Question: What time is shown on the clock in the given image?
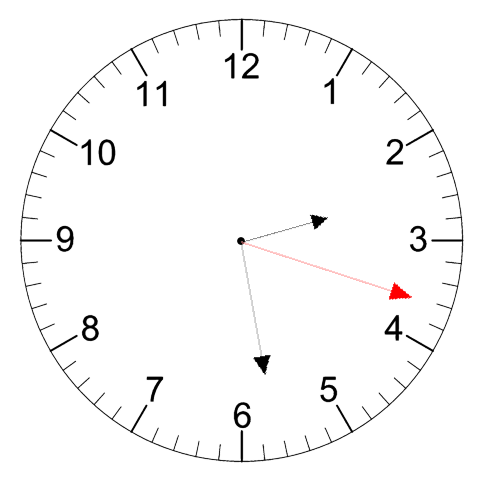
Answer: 02:28:18